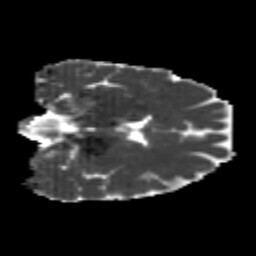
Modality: MD
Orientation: coronal
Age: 24
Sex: female
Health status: healthy
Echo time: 0.074 s